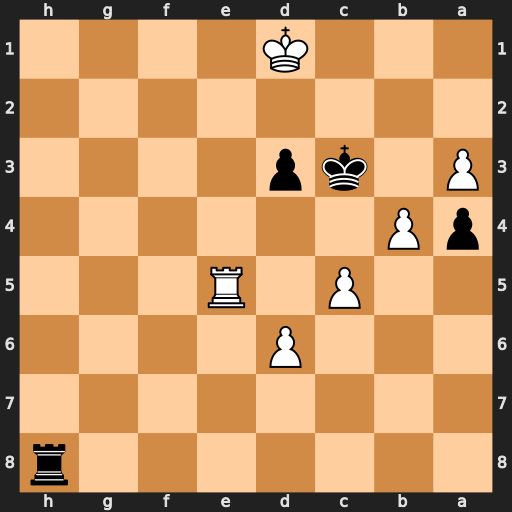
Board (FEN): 7r/8/3P4/2P1R3/pP6/P1kp4/8/3K4
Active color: b
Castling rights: -
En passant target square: -
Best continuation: Rh1+ Re1 Rxe1+ Kxe1 Kc2 Kf2 d2 c6 d1=Q